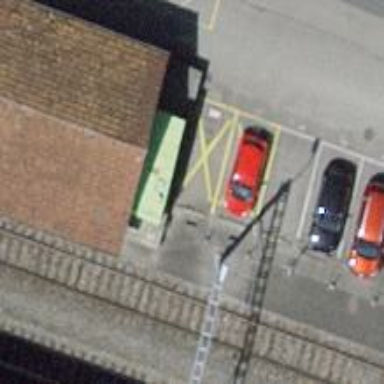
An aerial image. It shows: Car-sharing service available at this location.